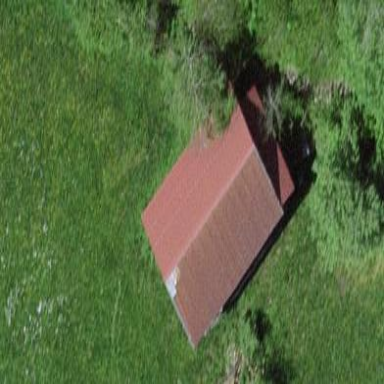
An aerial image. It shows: Barn.